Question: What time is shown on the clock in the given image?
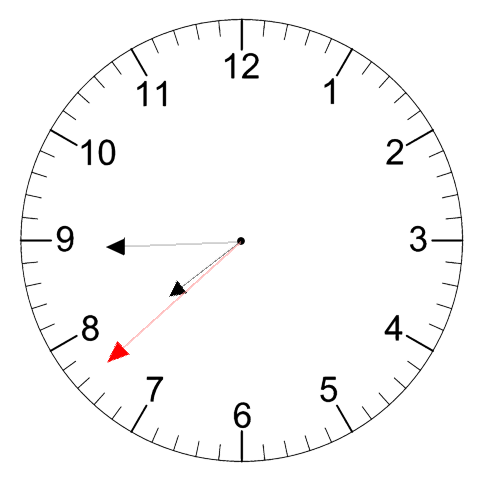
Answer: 07:44:38